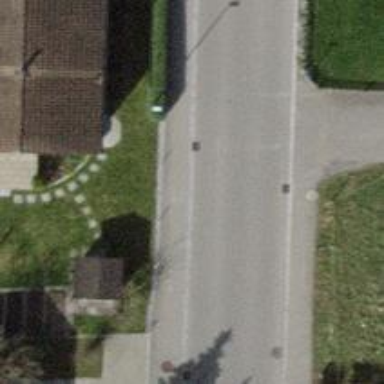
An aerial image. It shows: Residential road with asphalt surface. There is sidewalk on the left side.